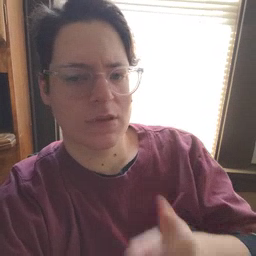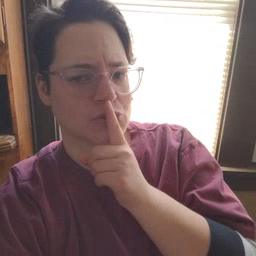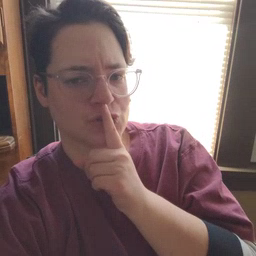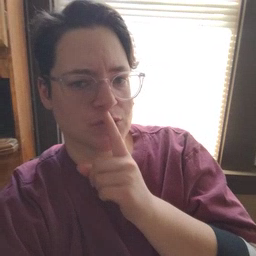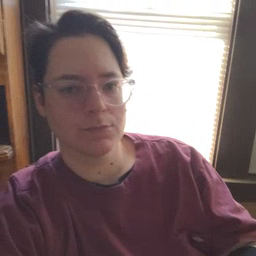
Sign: shhh